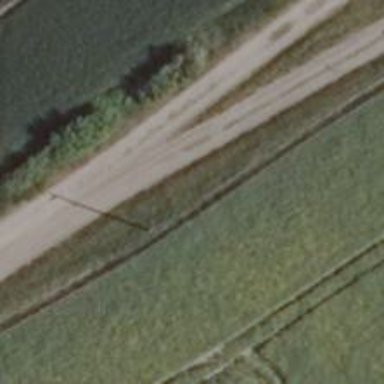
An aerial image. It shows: Power pole.